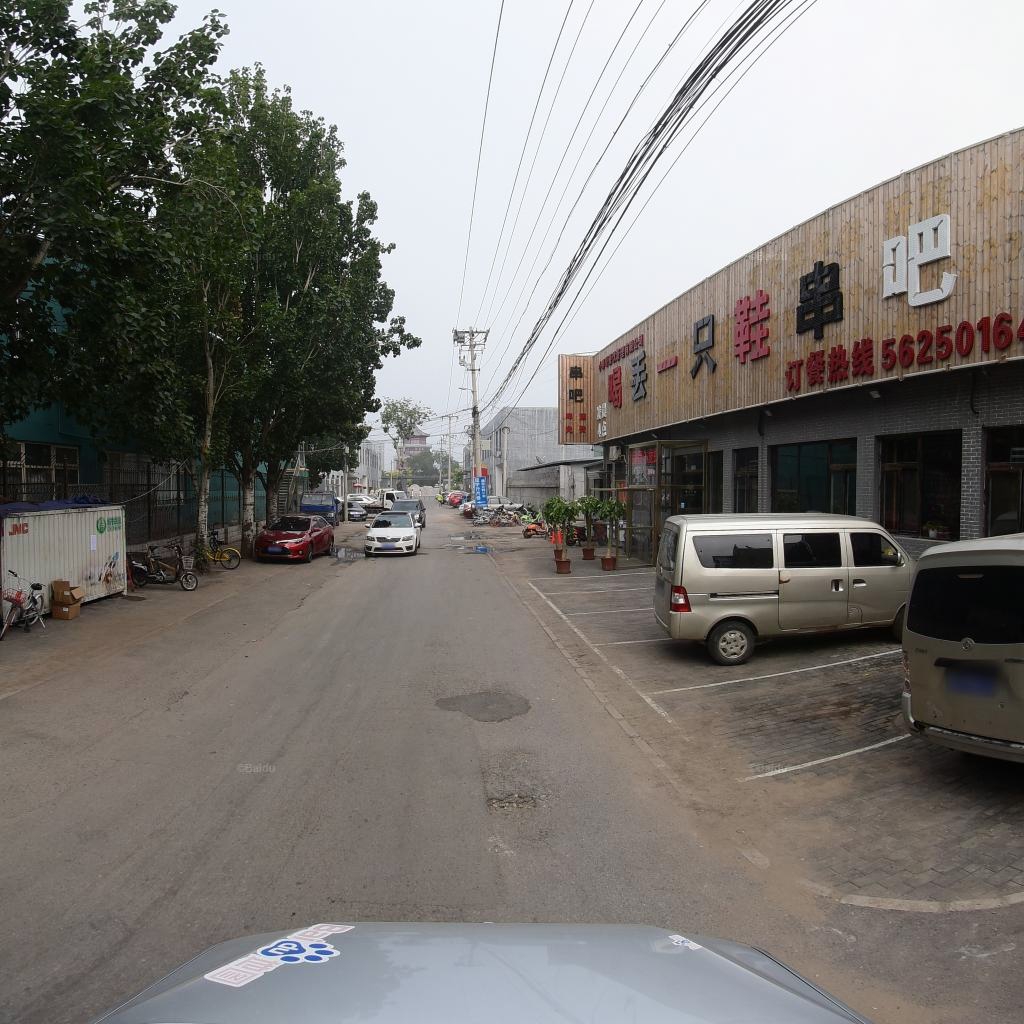
Region: Fengtai
Road damage annotations: transverse crack, pothole, pothole